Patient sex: M
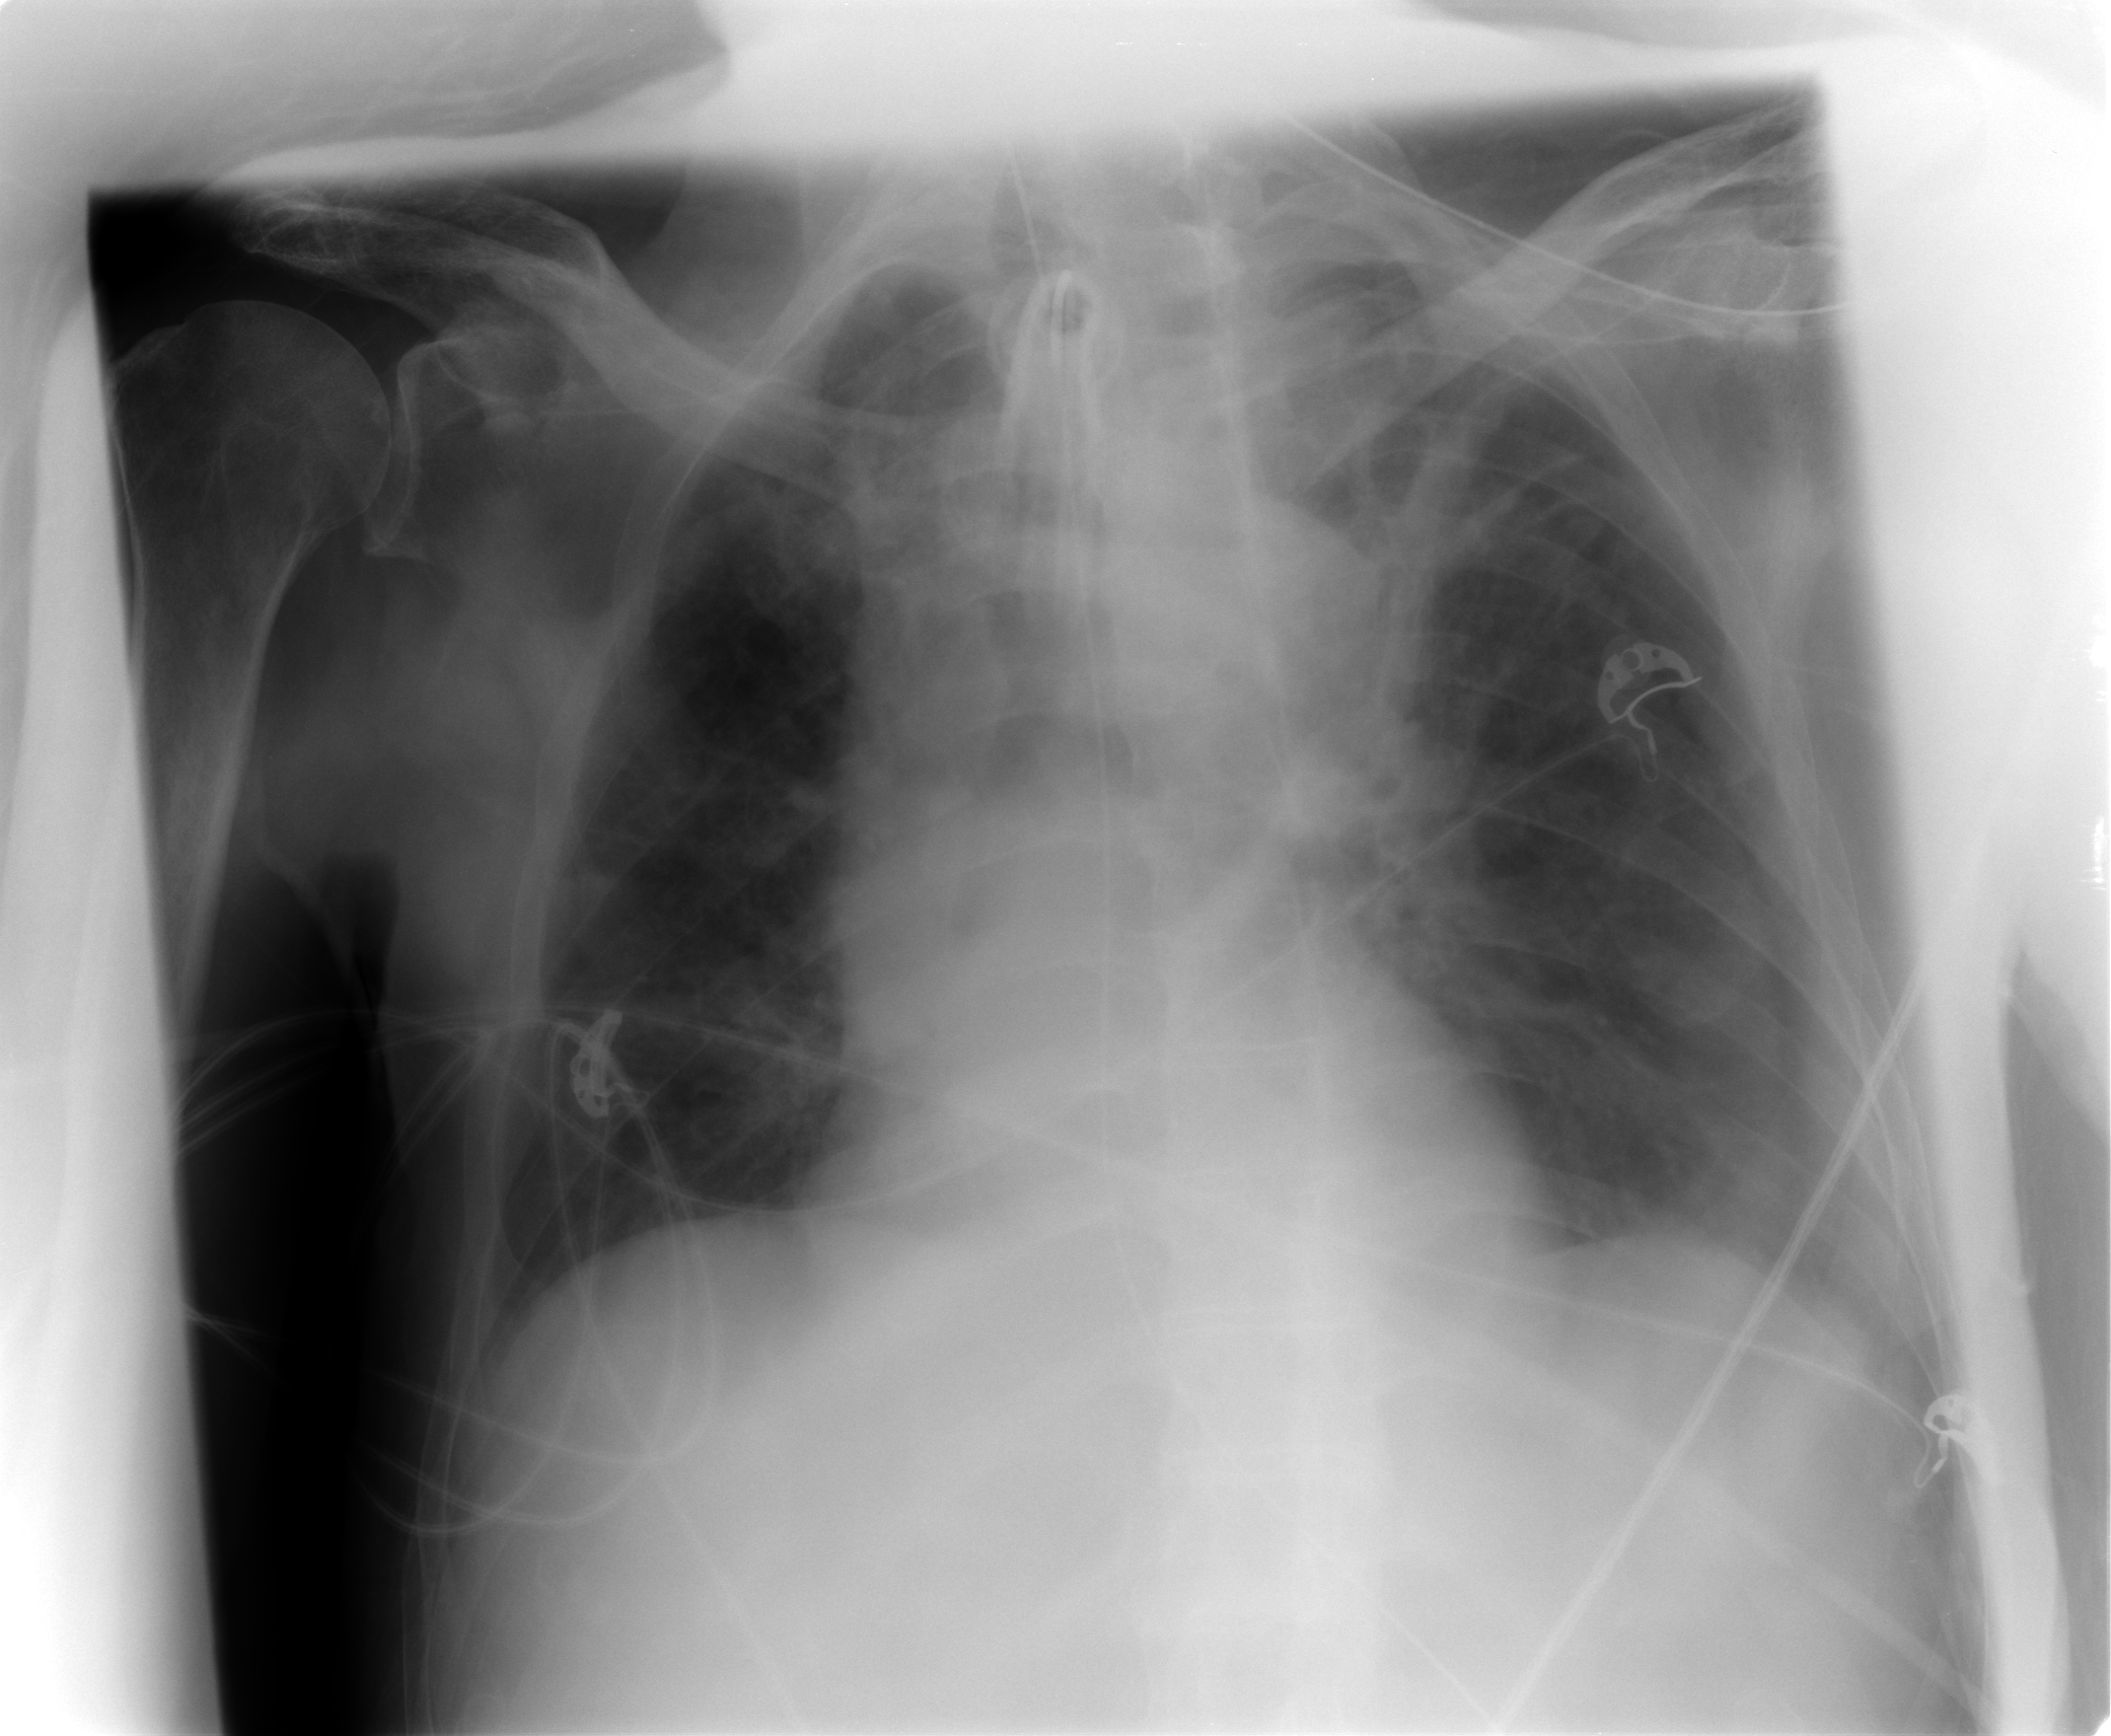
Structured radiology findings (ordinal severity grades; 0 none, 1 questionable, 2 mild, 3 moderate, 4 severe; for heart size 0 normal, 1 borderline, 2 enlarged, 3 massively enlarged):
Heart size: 0
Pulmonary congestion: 2
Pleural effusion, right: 1
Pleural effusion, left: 2
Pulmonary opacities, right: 2
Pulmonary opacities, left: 2
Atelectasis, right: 2
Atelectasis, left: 2